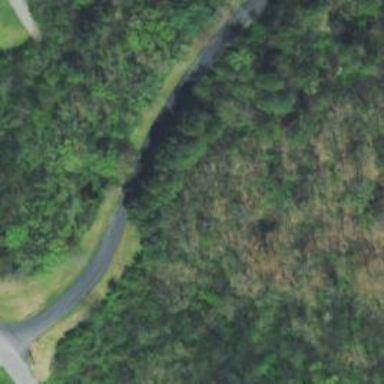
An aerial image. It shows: Unclassified road.